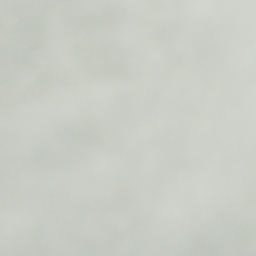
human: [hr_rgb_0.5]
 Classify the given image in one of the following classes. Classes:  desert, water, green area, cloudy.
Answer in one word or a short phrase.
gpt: cloudy